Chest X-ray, AP view. Patient: 9 years old, sex M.
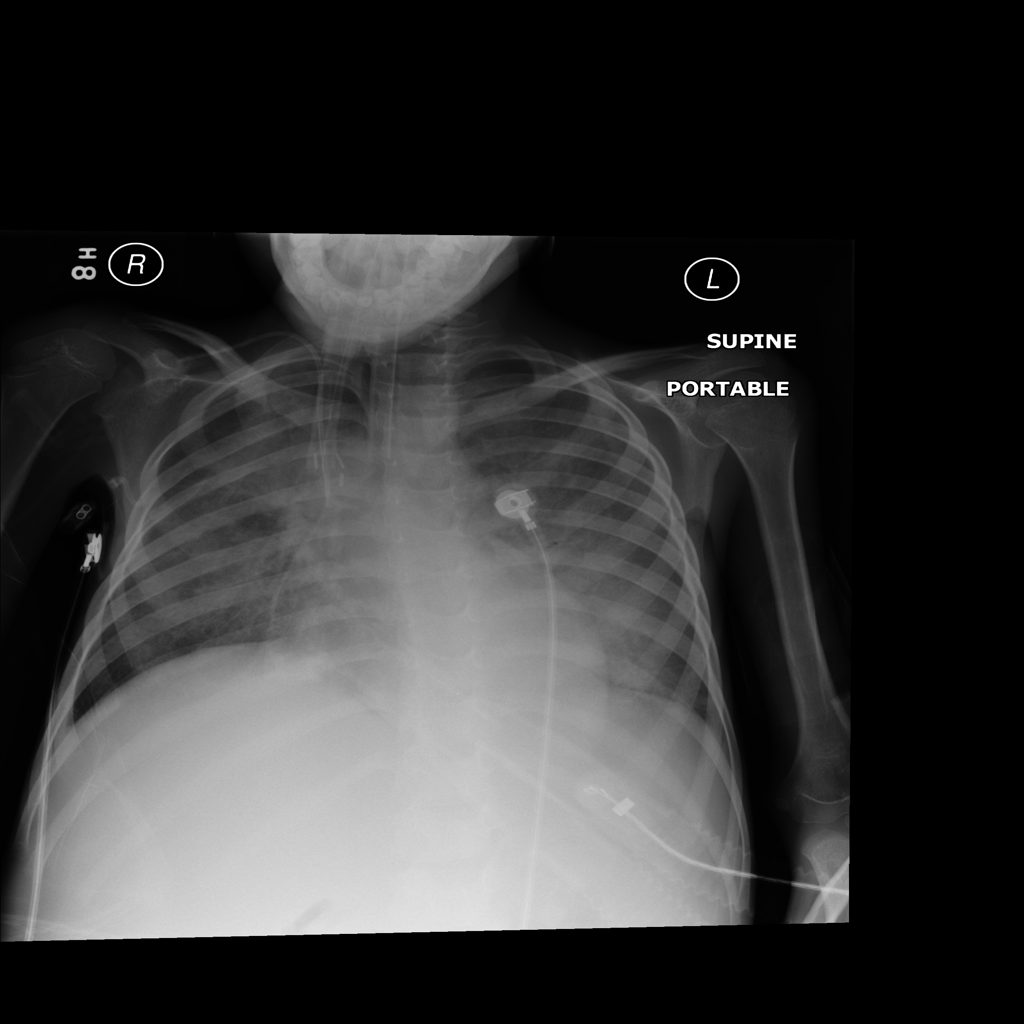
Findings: Edema, Infiltration, Pneumonia